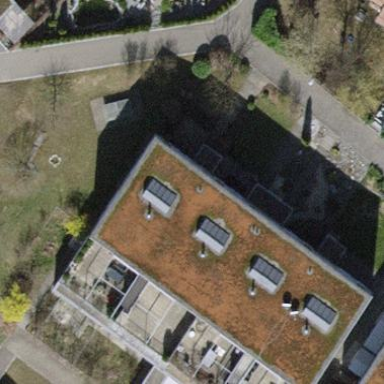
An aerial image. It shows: Building with flat roof.